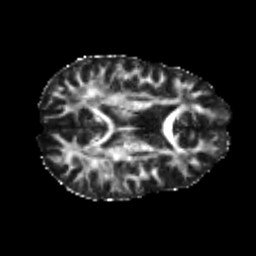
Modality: FA
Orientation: axial
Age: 20
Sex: male
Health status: healthy
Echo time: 0.074 s